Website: walmart
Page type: billing-address
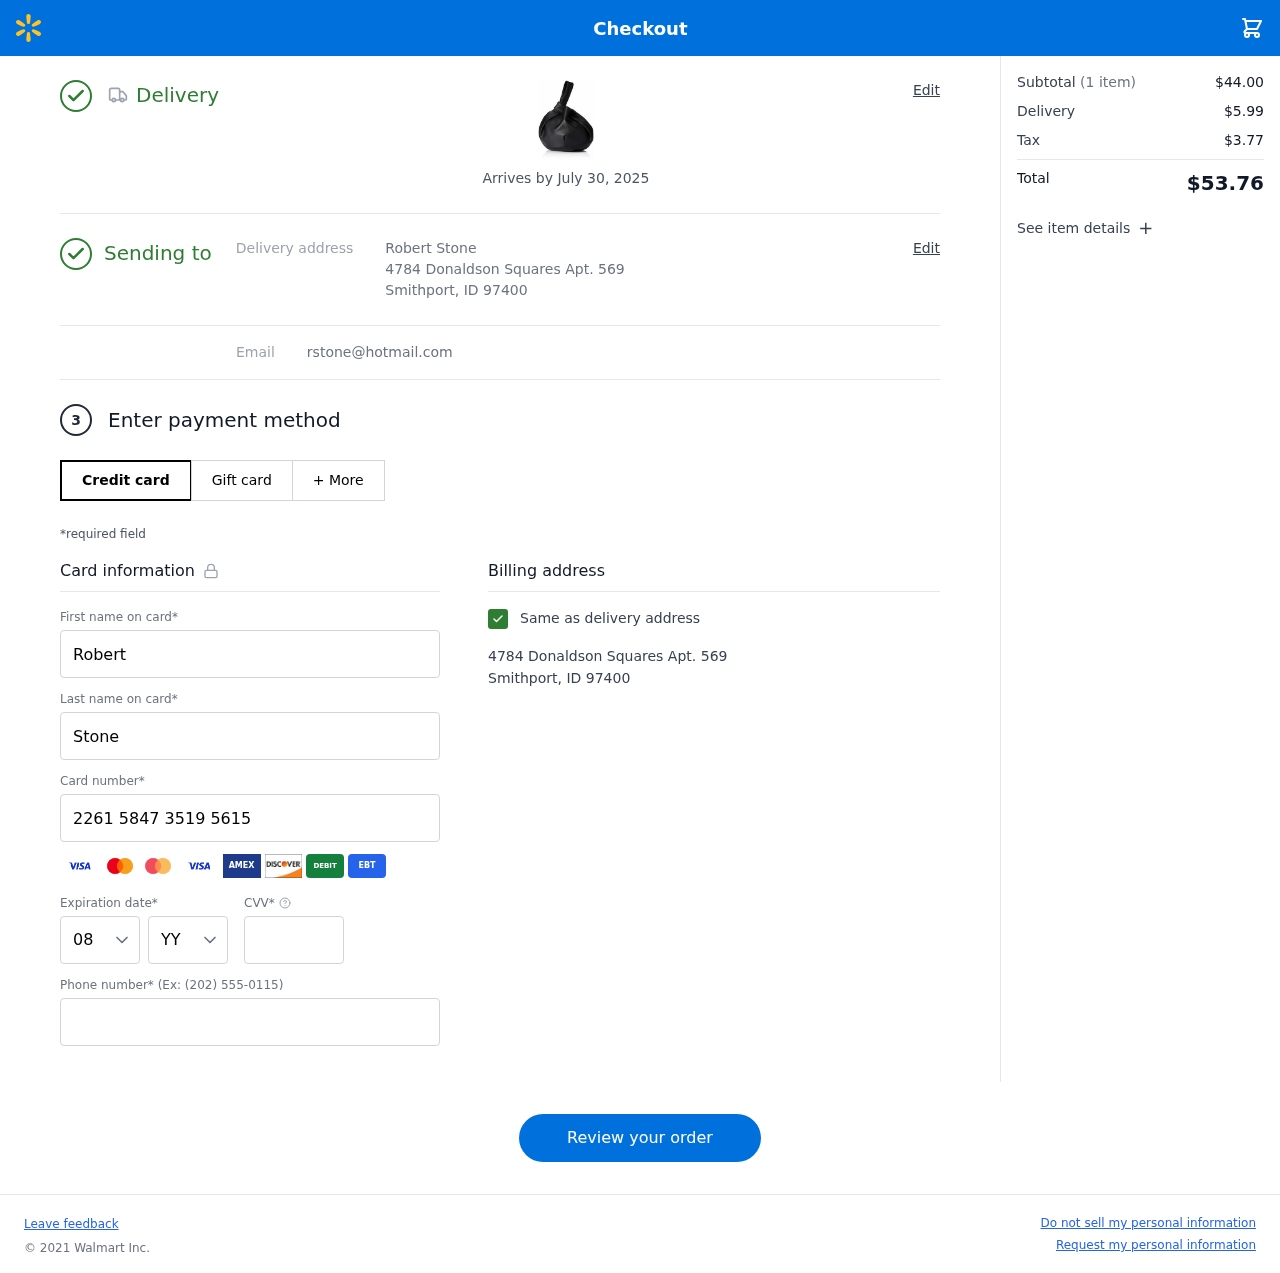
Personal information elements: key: PII_CARD_CVV
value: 071
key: PII_CARD_EXPIRY_MONTH
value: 08
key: PII_CARD_EXPIRY_YEAR
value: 29
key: PII_CARD_NUMBER
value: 2261 5847 3519 5615
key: PII_EMAIL
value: rstone@hotmail.com
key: PII_FIRSTNAME
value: Robert
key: PII_FULLNAME
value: Robert Stone
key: PII_LASTNAME
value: Stone
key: PII_PHONE
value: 2582311607
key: PII_STREET
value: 4784 Donaldson Squares Apt. 569
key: PII_CITY_STATE_ZIP
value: Smithport, ID 97400
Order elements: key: ORDER_DELIVERY_DATE
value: Arrives by July 30, 2025
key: ORDER_NUM_ITEMS
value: (1 item)
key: ORDER_SUBTOTAL
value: $44.00
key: ORDER_SHIPPING_COST
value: $5.99
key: ORDER_TAX
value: $3.77
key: ORDER_TOTAL
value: $53.76